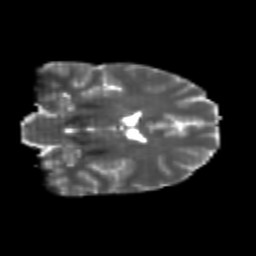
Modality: T2w
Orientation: coronal
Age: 25
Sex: female
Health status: healthy
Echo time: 0.074 s